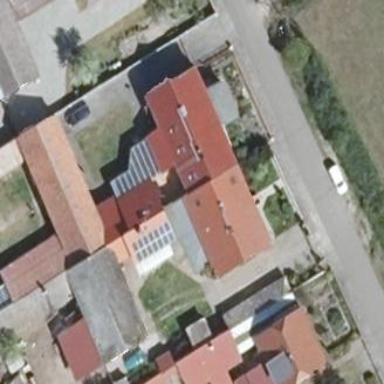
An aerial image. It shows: Gabled roofed house.